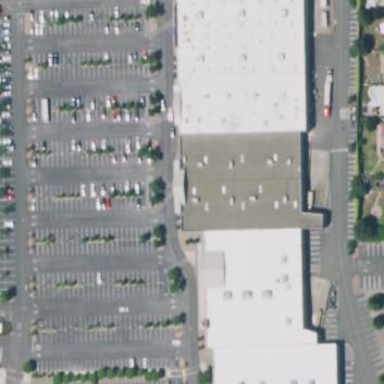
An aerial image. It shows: Retail building.